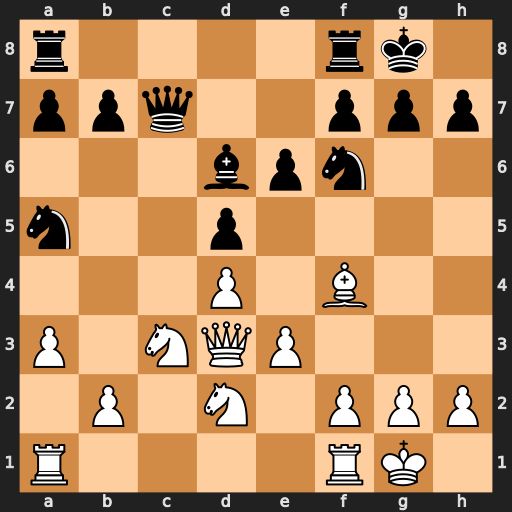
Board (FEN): r4rk1/ppq2ppp/3bpn2/n2p4/3P1B2/P1NQP3/1P1N1PPP/R4RK1
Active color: w
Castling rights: -
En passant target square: -
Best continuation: Nb5 Bxf4 Nxc7